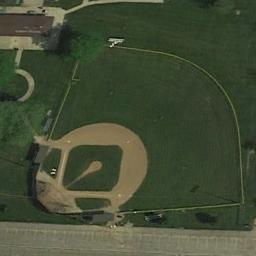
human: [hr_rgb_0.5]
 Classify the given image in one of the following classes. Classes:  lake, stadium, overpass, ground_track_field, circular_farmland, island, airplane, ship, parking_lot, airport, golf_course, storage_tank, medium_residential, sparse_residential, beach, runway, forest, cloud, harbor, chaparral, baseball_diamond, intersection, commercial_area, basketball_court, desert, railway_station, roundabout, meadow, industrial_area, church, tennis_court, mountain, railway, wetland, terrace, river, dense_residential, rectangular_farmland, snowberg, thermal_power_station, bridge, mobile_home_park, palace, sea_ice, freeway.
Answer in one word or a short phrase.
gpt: baseball_diamond